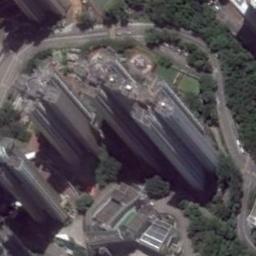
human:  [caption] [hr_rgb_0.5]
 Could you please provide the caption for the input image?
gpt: The commercial area is consist of many tall buildings next to the trees .

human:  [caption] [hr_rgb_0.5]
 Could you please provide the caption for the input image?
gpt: A commercial area with lots of high-rise buildings is surrounded by some roads and trees .

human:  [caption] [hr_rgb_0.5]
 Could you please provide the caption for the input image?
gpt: There are several tall buildings and lawns and several roads and many trees in a commercial area .

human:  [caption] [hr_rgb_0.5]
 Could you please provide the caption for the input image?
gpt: The buildings are very dense .

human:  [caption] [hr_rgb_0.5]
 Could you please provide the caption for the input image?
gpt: There are many green trees along the streets on a commercial area .